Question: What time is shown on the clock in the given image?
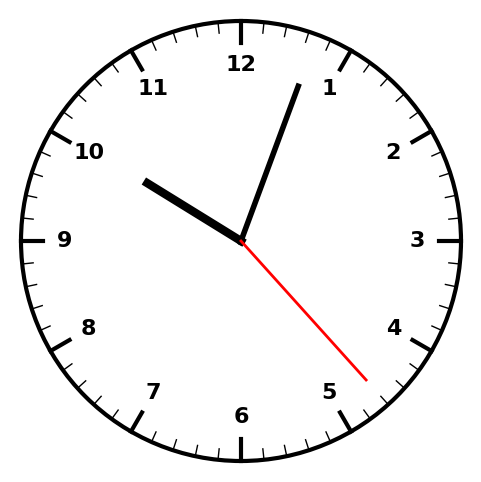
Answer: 10:03:23